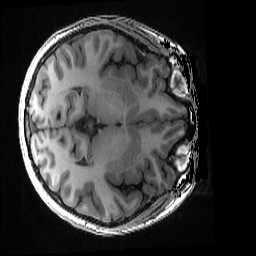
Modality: T1w
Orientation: axial
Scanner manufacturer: ge
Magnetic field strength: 3 T
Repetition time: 0.008164 s
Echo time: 0.003184 s